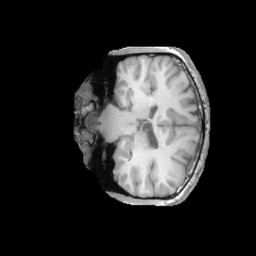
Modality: T1w
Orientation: coronal
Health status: ill
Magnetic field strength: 3 T